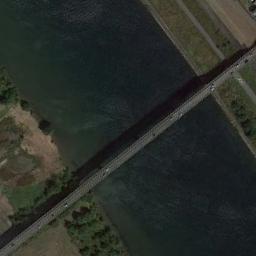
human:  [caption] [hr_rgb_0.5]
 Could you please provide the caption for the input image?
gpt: A bridge built on a dark green river and some green plants on both sides of the river .

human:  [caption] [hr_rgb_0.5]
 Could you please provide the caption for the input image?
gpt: Most of the area the bridge crosses is forest .

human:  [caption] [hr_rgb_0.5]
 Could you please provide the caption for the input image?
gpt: A bridge connects the land on both sides of the blue-blue river  There is a large farmland on the land  There are many cars on the bridge .

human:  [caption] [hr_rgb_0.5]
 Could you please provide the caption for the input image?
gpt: There is a bridge over the river with some trees and grass beside .

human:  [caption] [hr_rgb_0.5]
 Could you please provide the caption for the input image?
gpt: Many green plants are around the bridge .